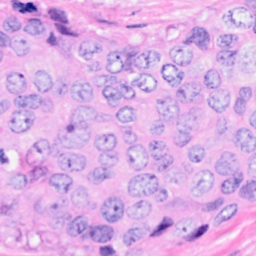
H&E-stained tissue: Breast